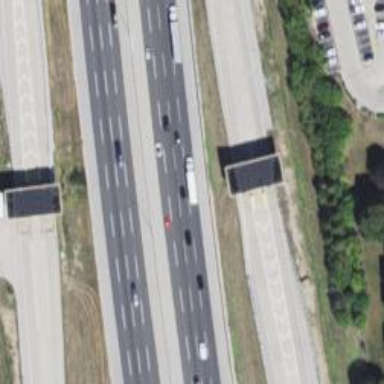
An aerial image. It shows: Toll gantry on the road.